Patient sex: M
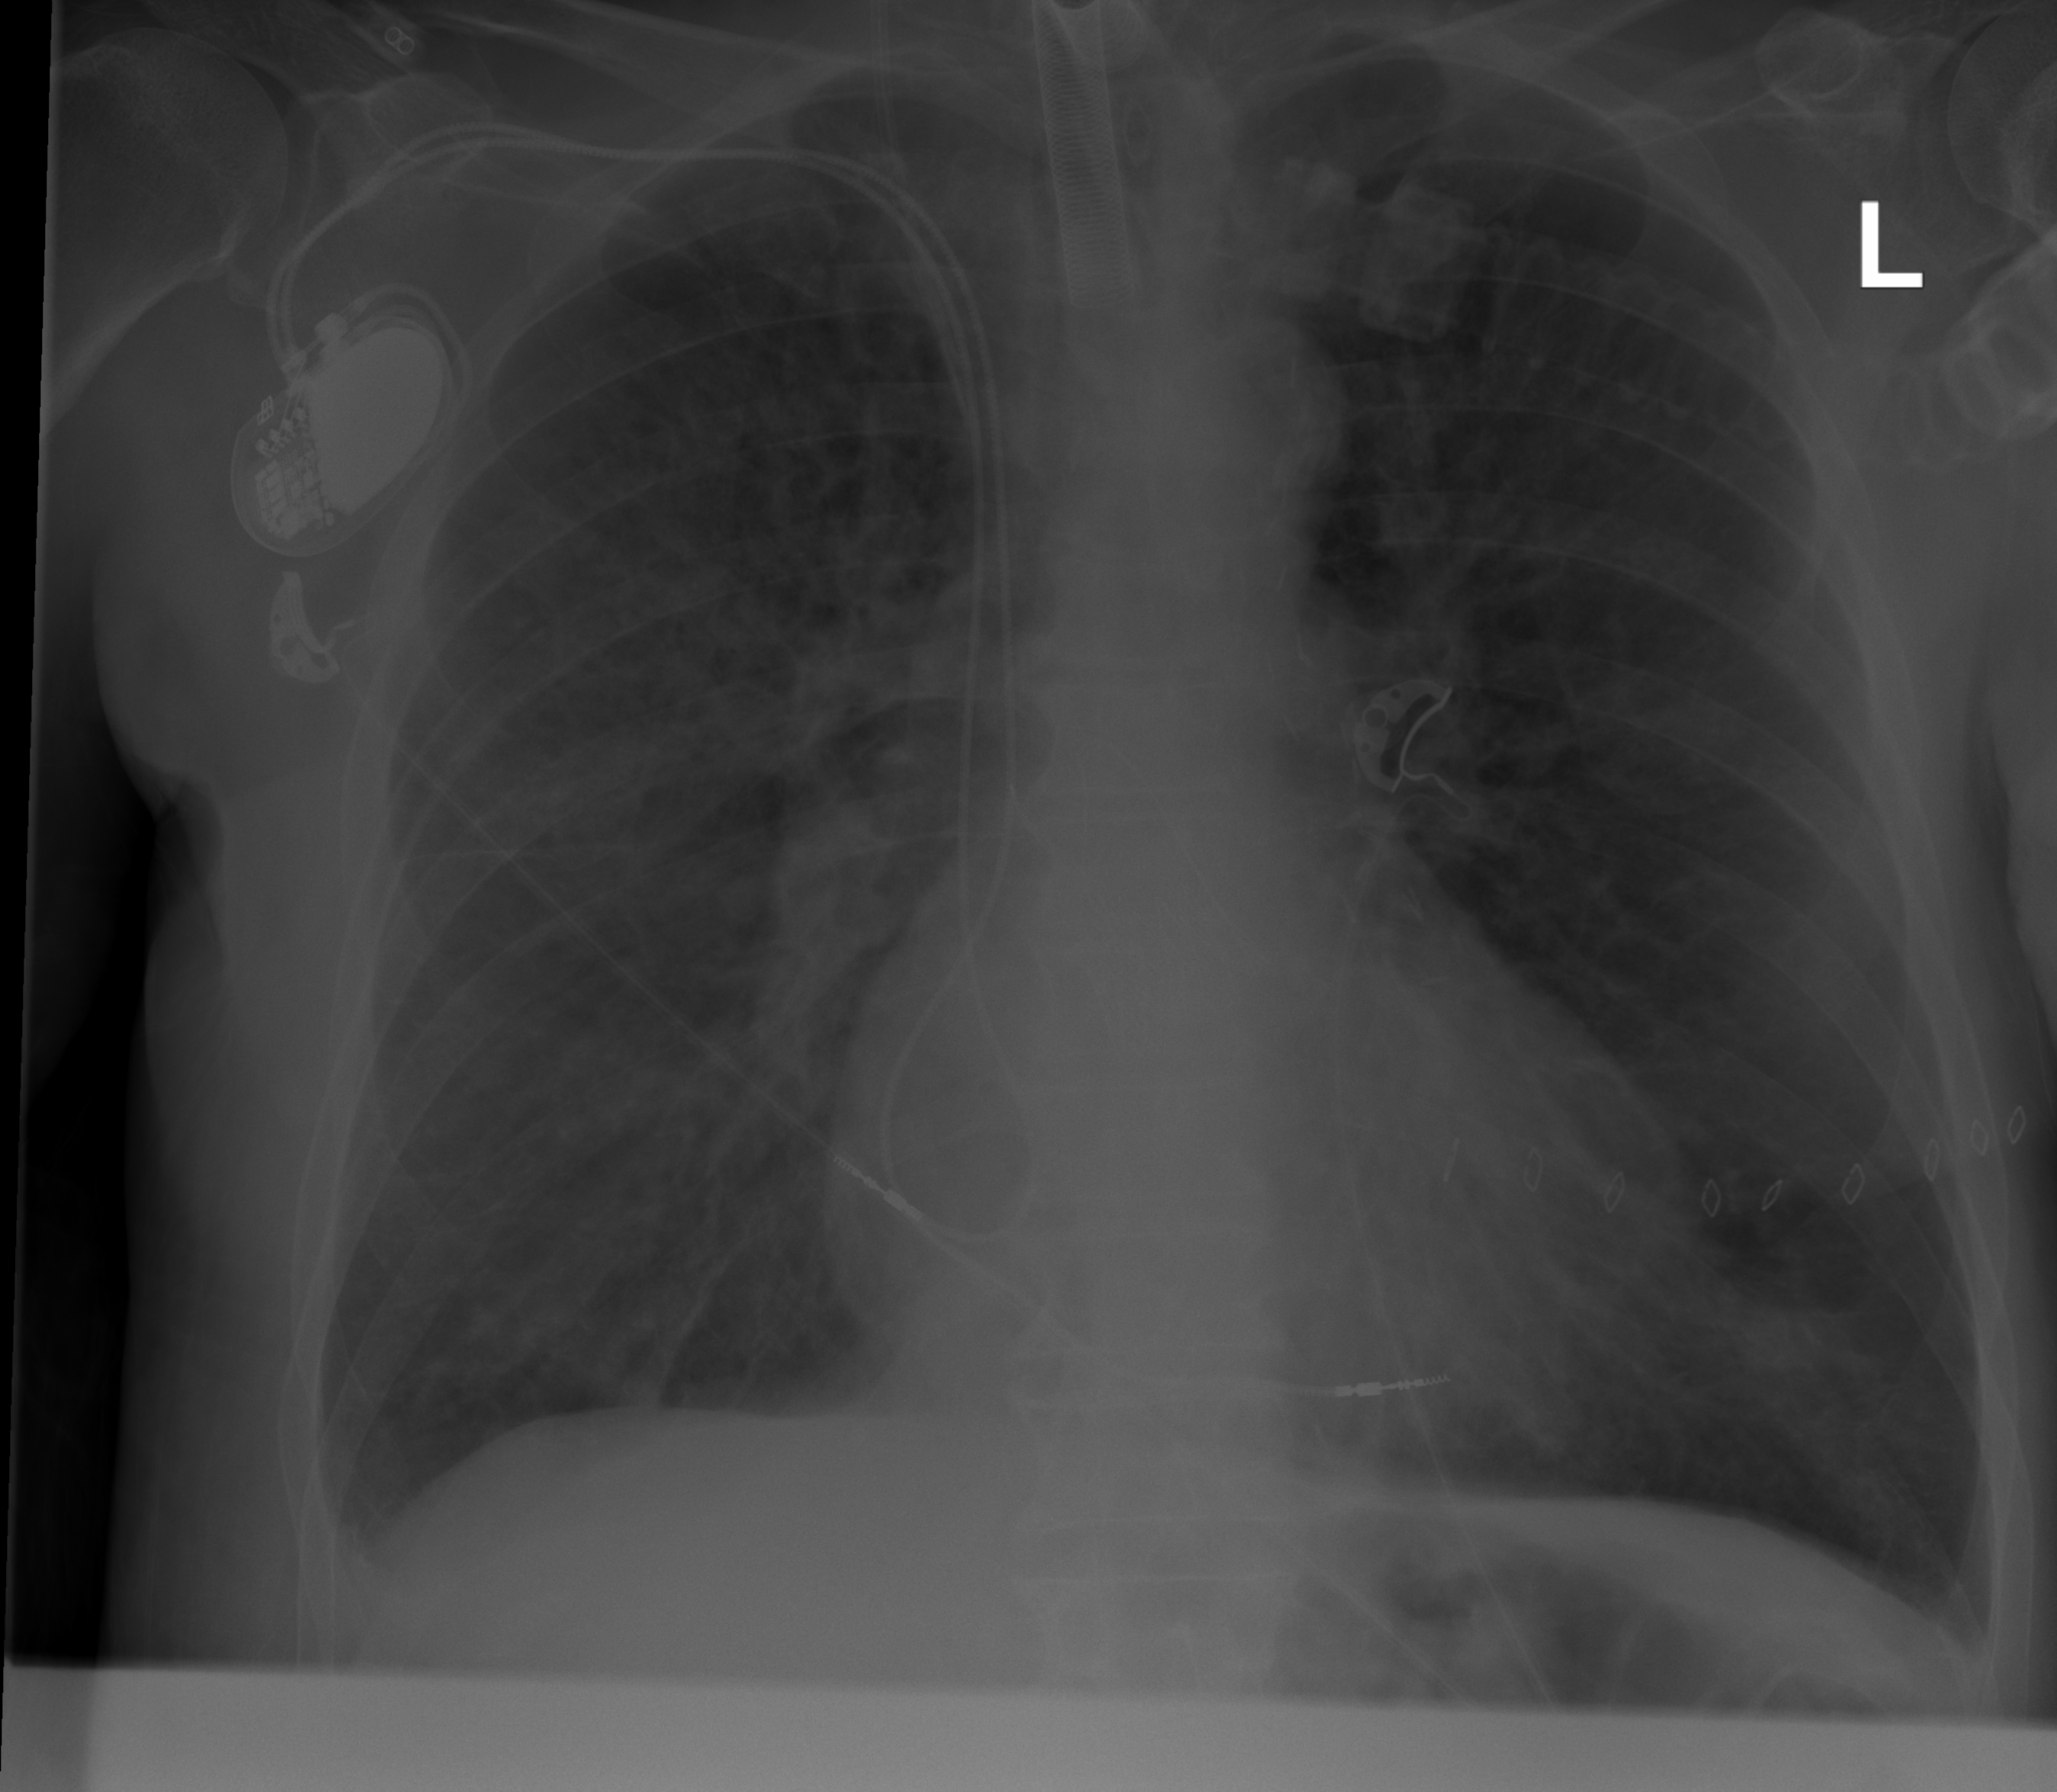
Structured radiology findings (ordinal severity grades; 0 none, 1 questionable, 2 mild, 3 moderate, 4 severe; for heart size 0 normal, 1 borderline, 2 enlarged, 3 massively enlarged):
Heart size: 1
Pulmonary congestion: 3
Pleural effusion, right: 2
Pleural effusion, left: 0
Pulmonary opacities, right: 2
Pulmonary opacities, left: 0
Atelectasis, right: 0
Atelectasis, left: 2